Question: This is the form:
'''
from django.forms.extras.widgets import SelectDateWidget
class EntryForm(forms.ModelForm):
class Meta():
model = Entry
def __init__(self, *args, **kwargs):
super(EntryForm, self).__init__(*args, **kwargs)
this_year = datetime.date.today().year
years = range(this_year-100, this_year+1)
years.reverse()
self.fields["date_of_birth"].widget = SelectDateWidget(years=years)
'''
The date of birth field is rendered like so

How do I change it so that it will render as day, month, year?
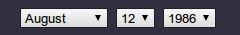
Answer: From the source code of this widget I see the the order of dropdowns is defined by 'DATE_FORMAT' setting:
'''
format = get_format('DATE_FORMAT')
escaped = False
output = []
for char in format:
if escaped:
escaped = False
elif char == '\':
escaped = True
elif char in 'Yy':
output.append(year_html)
elif char in 'bFMmNn':
output.append(month_html)
elif char in 'dj':
output.append(day_html)
'''
Try to change 'DATE_FORMAT' in settings.py to 'j N, Y' for example.